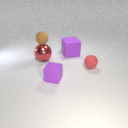
large red metal sphere below small brown rubber sphere